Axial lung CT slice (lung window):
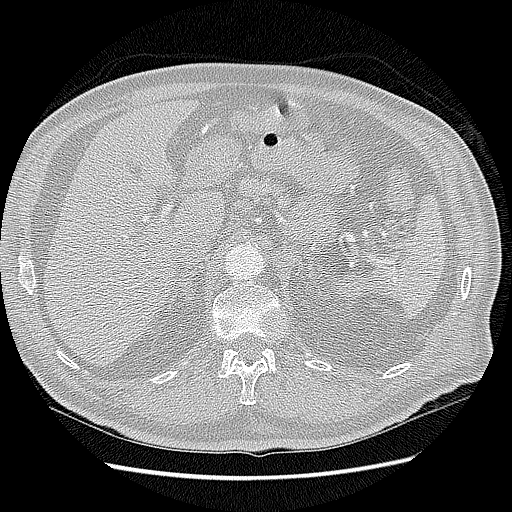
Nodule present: no